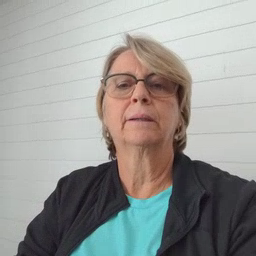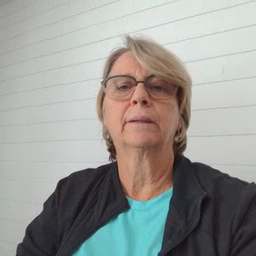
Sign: jacket